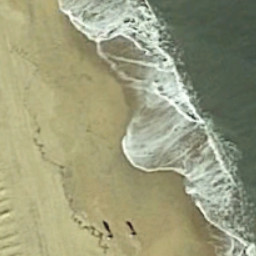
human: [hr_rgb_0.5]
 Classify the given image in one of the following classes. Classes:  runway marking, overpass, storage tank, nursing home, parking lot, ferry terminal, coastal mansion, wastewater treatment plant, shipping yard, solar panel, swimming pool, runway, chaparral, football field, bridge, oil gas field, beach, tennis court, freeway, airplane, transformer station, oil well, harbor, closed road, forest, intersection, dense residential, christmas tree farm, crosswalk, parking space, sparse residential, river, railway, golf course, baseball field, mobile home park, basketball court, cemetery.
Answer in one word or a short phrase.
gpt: beach